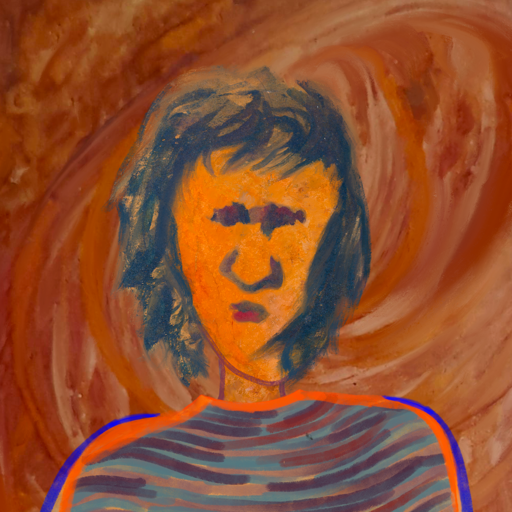
Background: Pious_Lady, Head And Neck Front: Hypocrite, Face Front: In_The_Sun, Bust: Experience, Hair Front: InTheSun, Head Accessory: Blank, Second Necklace: Blank, Necklace: Blank, Baby: Blank